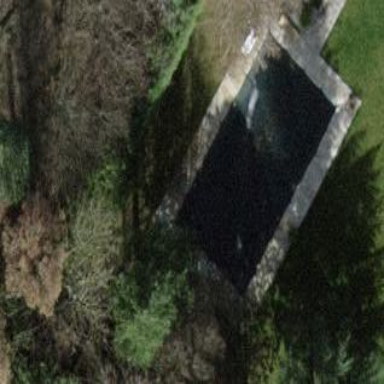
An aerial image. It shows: Swimming pool located in leisure land.